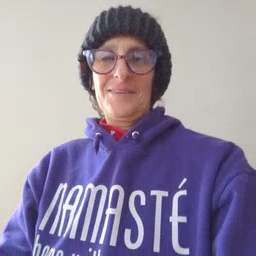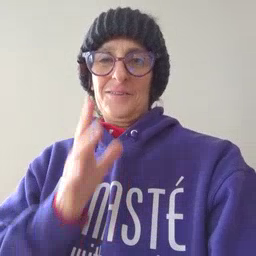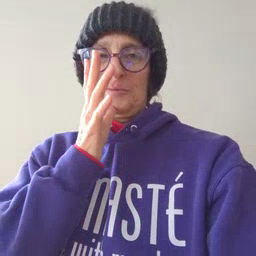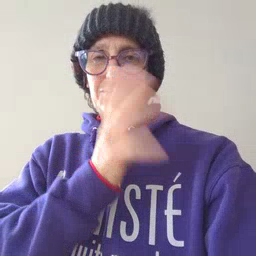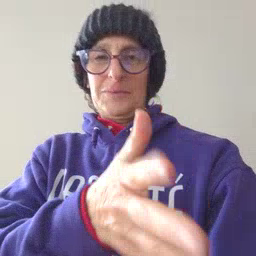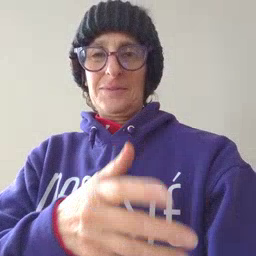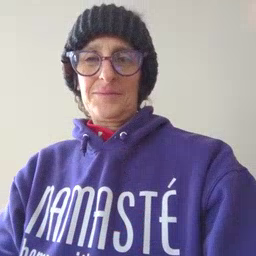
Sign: grandma